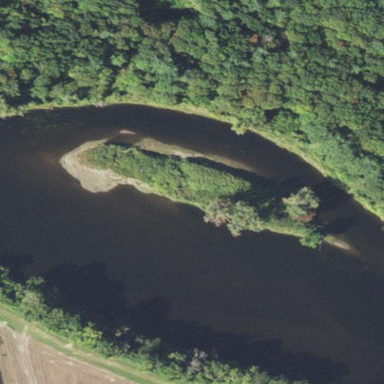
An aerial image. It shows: Islet.